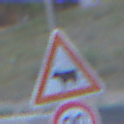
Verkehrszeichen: ViehtriebRechts
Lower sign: Geschwindigkeit80
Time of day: SunriseSunset
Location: Outdoor (Urban)
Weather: Clear
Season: NotSpecified
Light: Natural